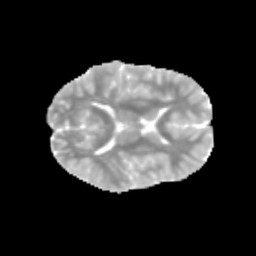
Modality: MD
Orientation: axial
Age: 9
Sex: male
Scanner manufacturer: siemens
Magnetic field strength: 3 T
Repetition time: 3.8 s
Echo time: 0.07 s